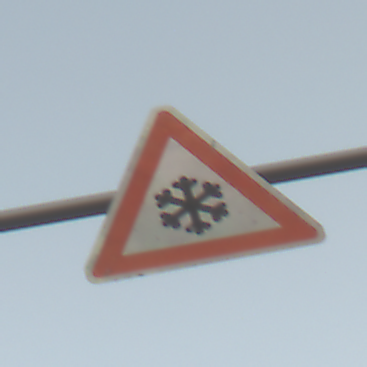
Verkehrszeichen: SchneeOderEisglaette
Umgebung: Outdoor, RoadRail
Tageszeit: SunriseSunset
Wetter: Clear
Licht: Natural
Jahreszeit: NotSpecified
Kontrast: LowContrast